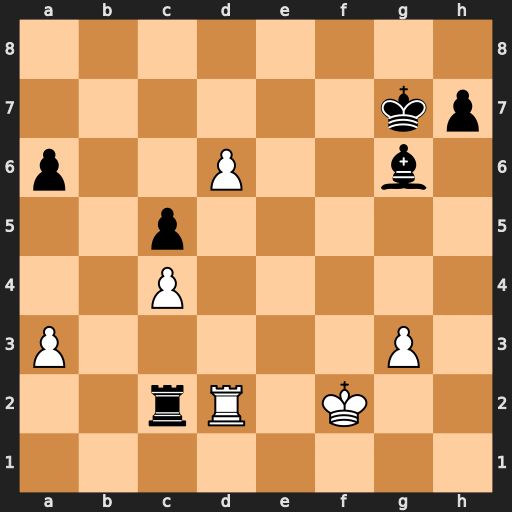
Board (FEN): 8/6kp/p2P2b1/2p5/2P5/P5P1/2rR1K2/8
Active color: w
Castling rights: -
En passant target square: -
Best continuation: Rxc2 Bxc2 d7